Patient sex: M
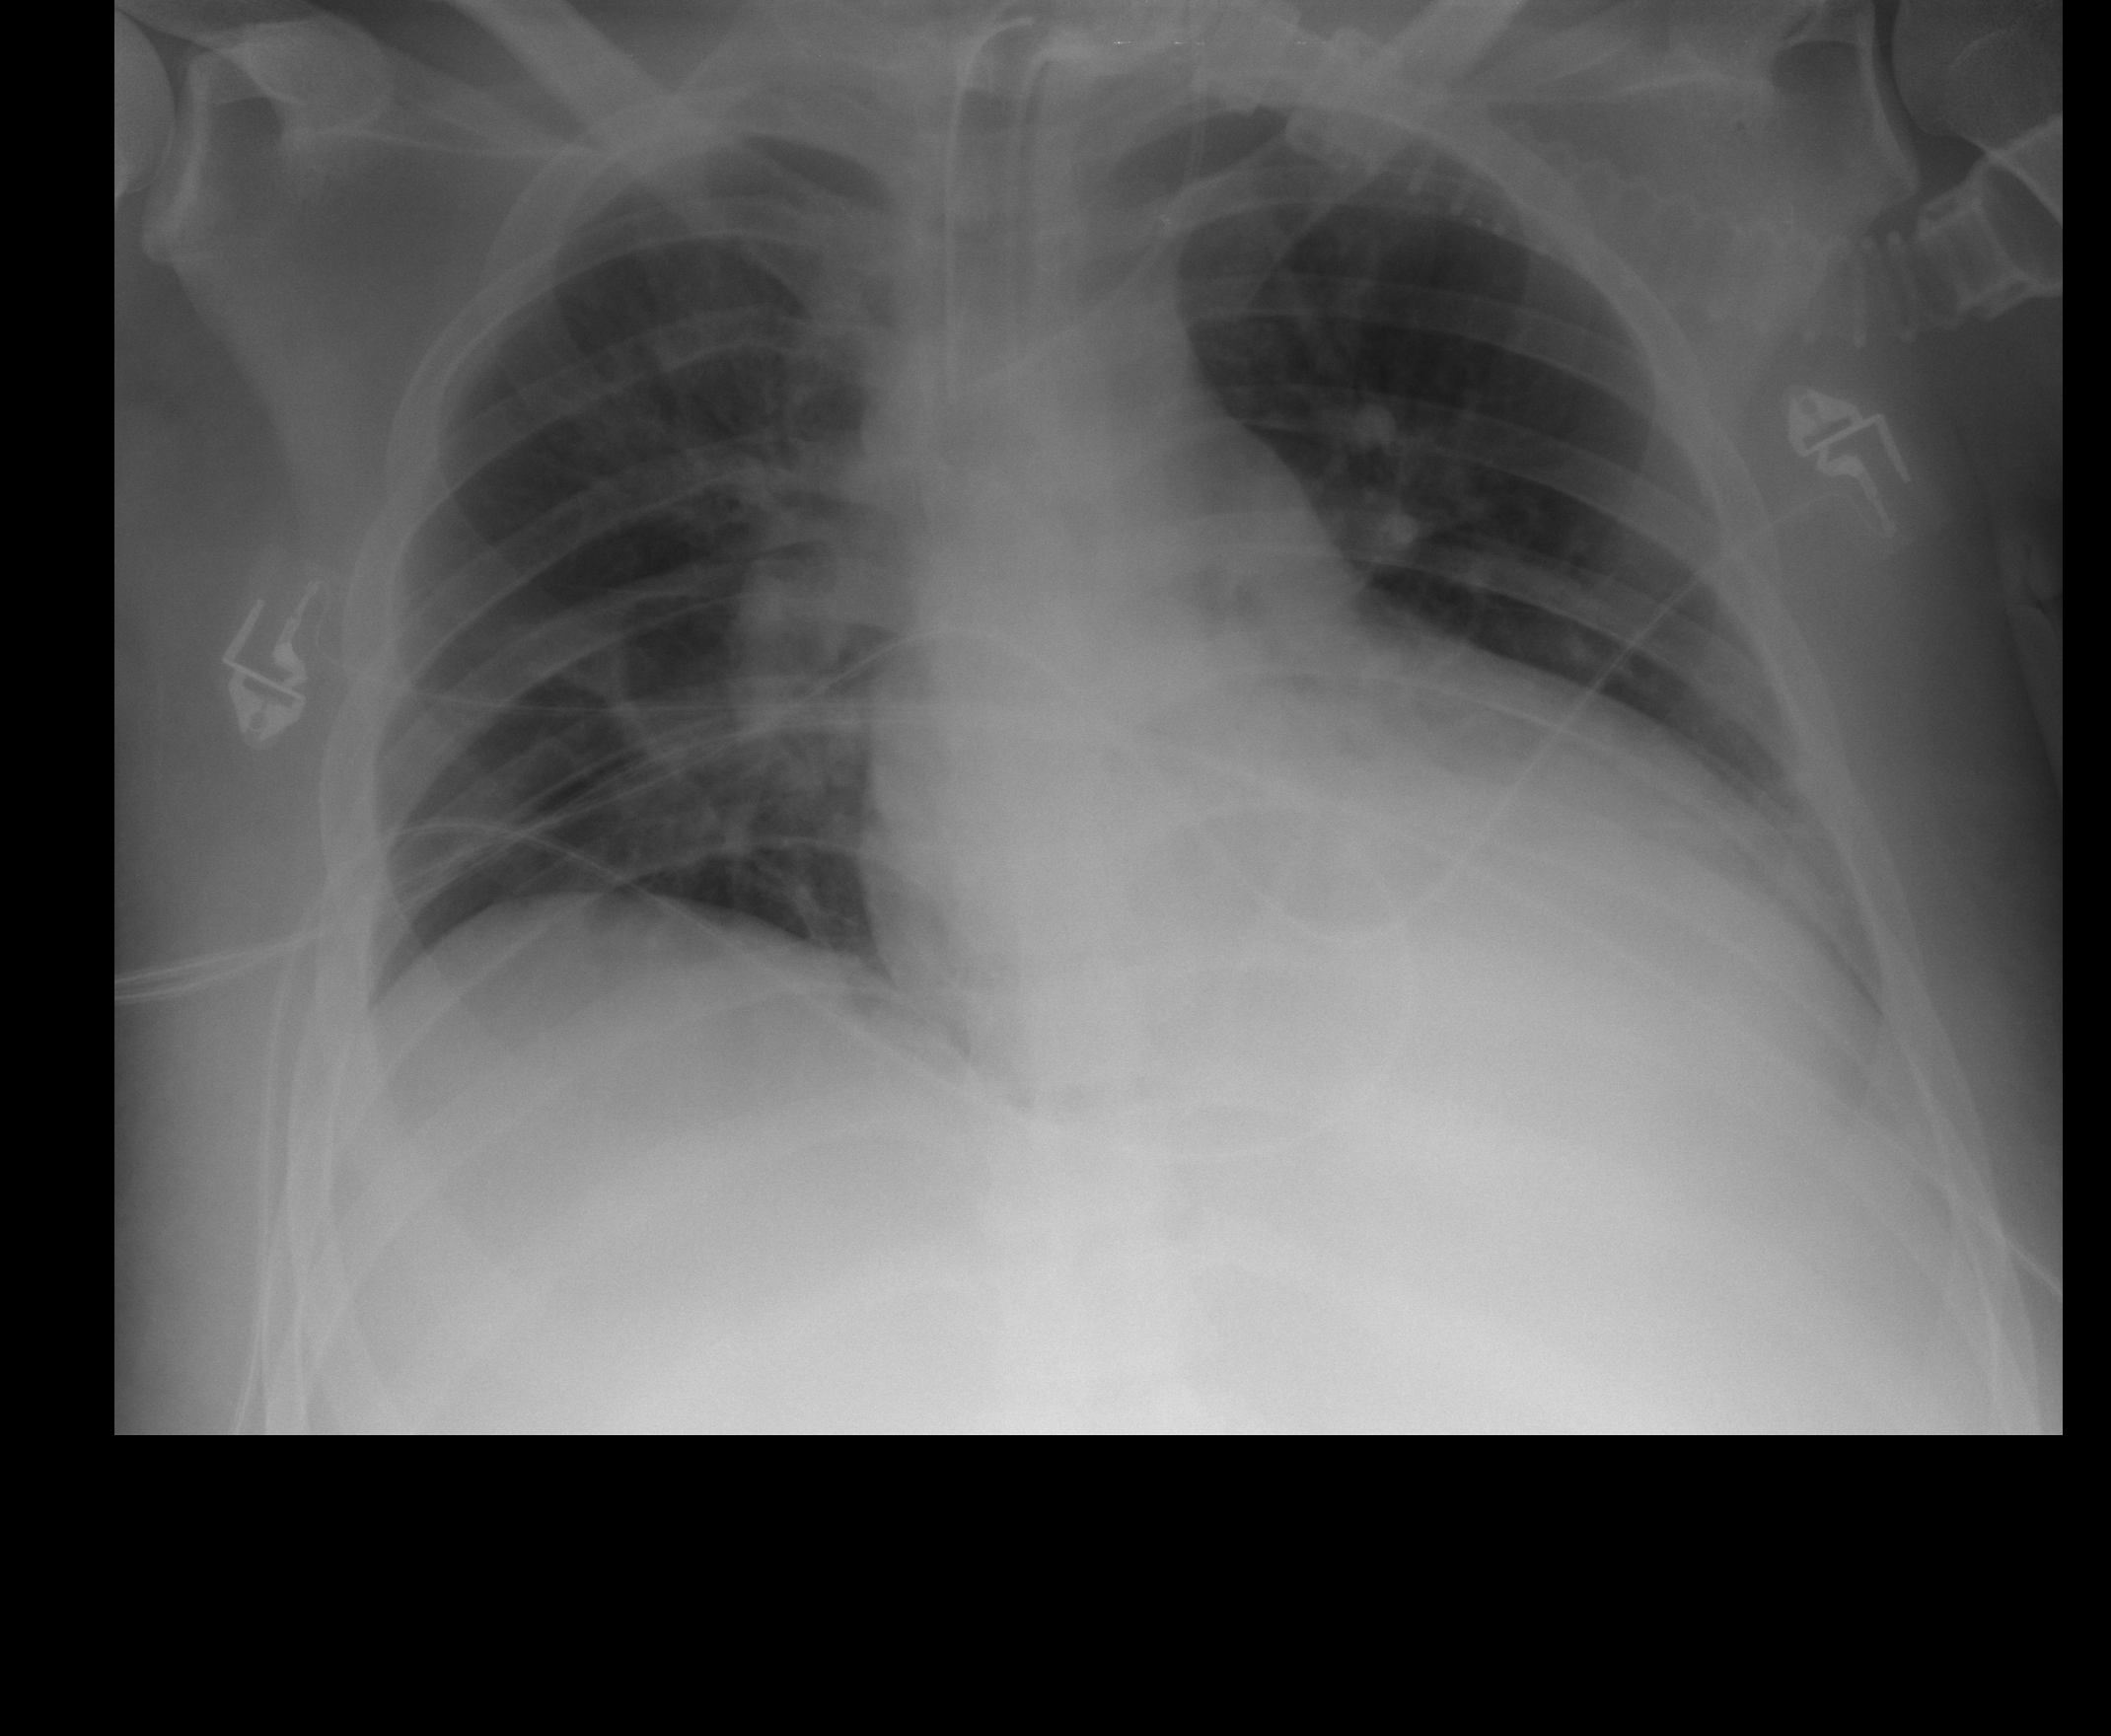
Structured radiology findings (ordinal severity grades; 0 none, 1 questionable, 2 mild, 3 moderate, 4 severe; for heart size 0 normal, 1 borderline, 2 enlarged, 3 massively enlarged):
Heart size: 3
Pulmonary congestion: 1
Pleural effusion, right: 0
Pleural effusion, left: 0
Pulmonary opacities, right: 0
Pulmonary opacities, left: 0
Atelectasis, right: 2
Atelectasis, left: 2